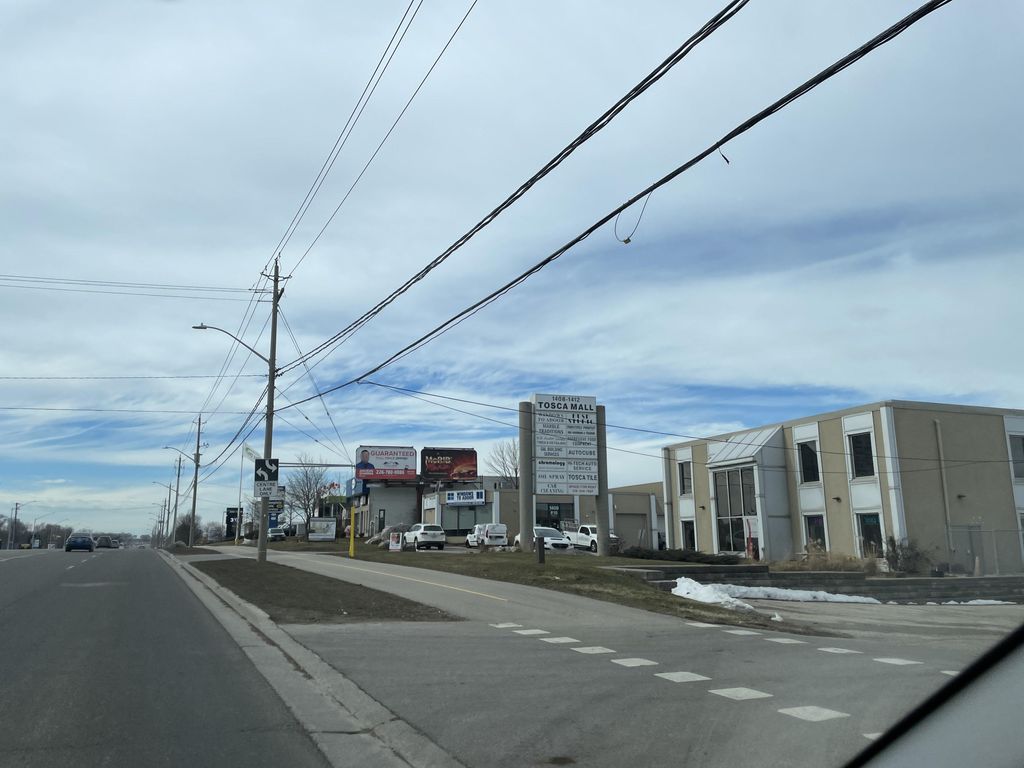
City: kitchener-waterloo